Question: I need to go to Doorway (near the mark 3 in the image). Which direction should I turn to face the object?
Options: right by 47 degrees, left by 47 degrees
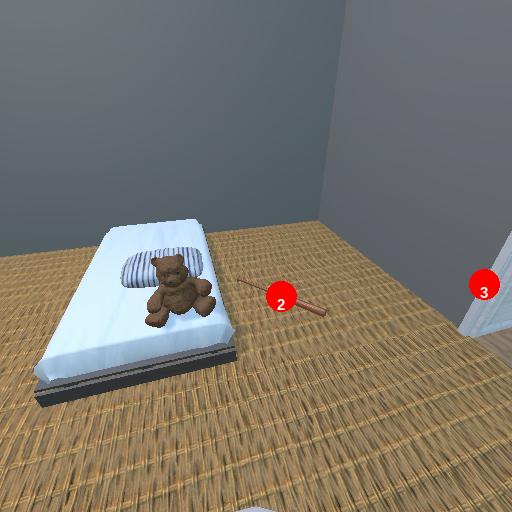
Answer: right by 47 degrees